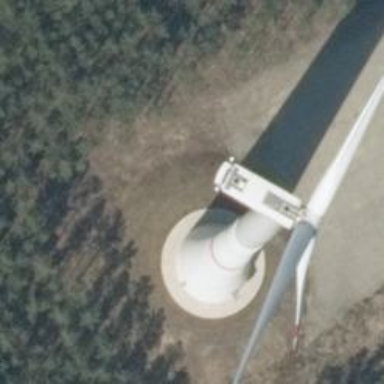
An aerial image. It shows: Wind generator is in the picture.